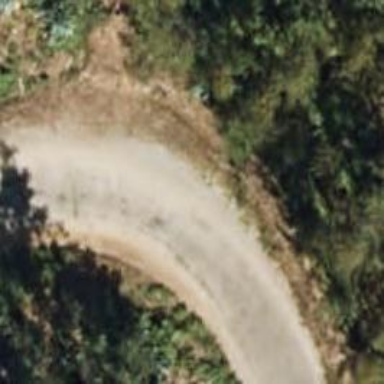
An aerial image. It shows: Unclassified road.